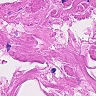
Metastatic tissue present: no